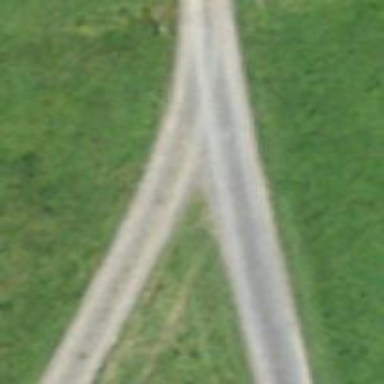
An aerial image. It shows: Track road with grade3 tracktype.